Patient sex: M
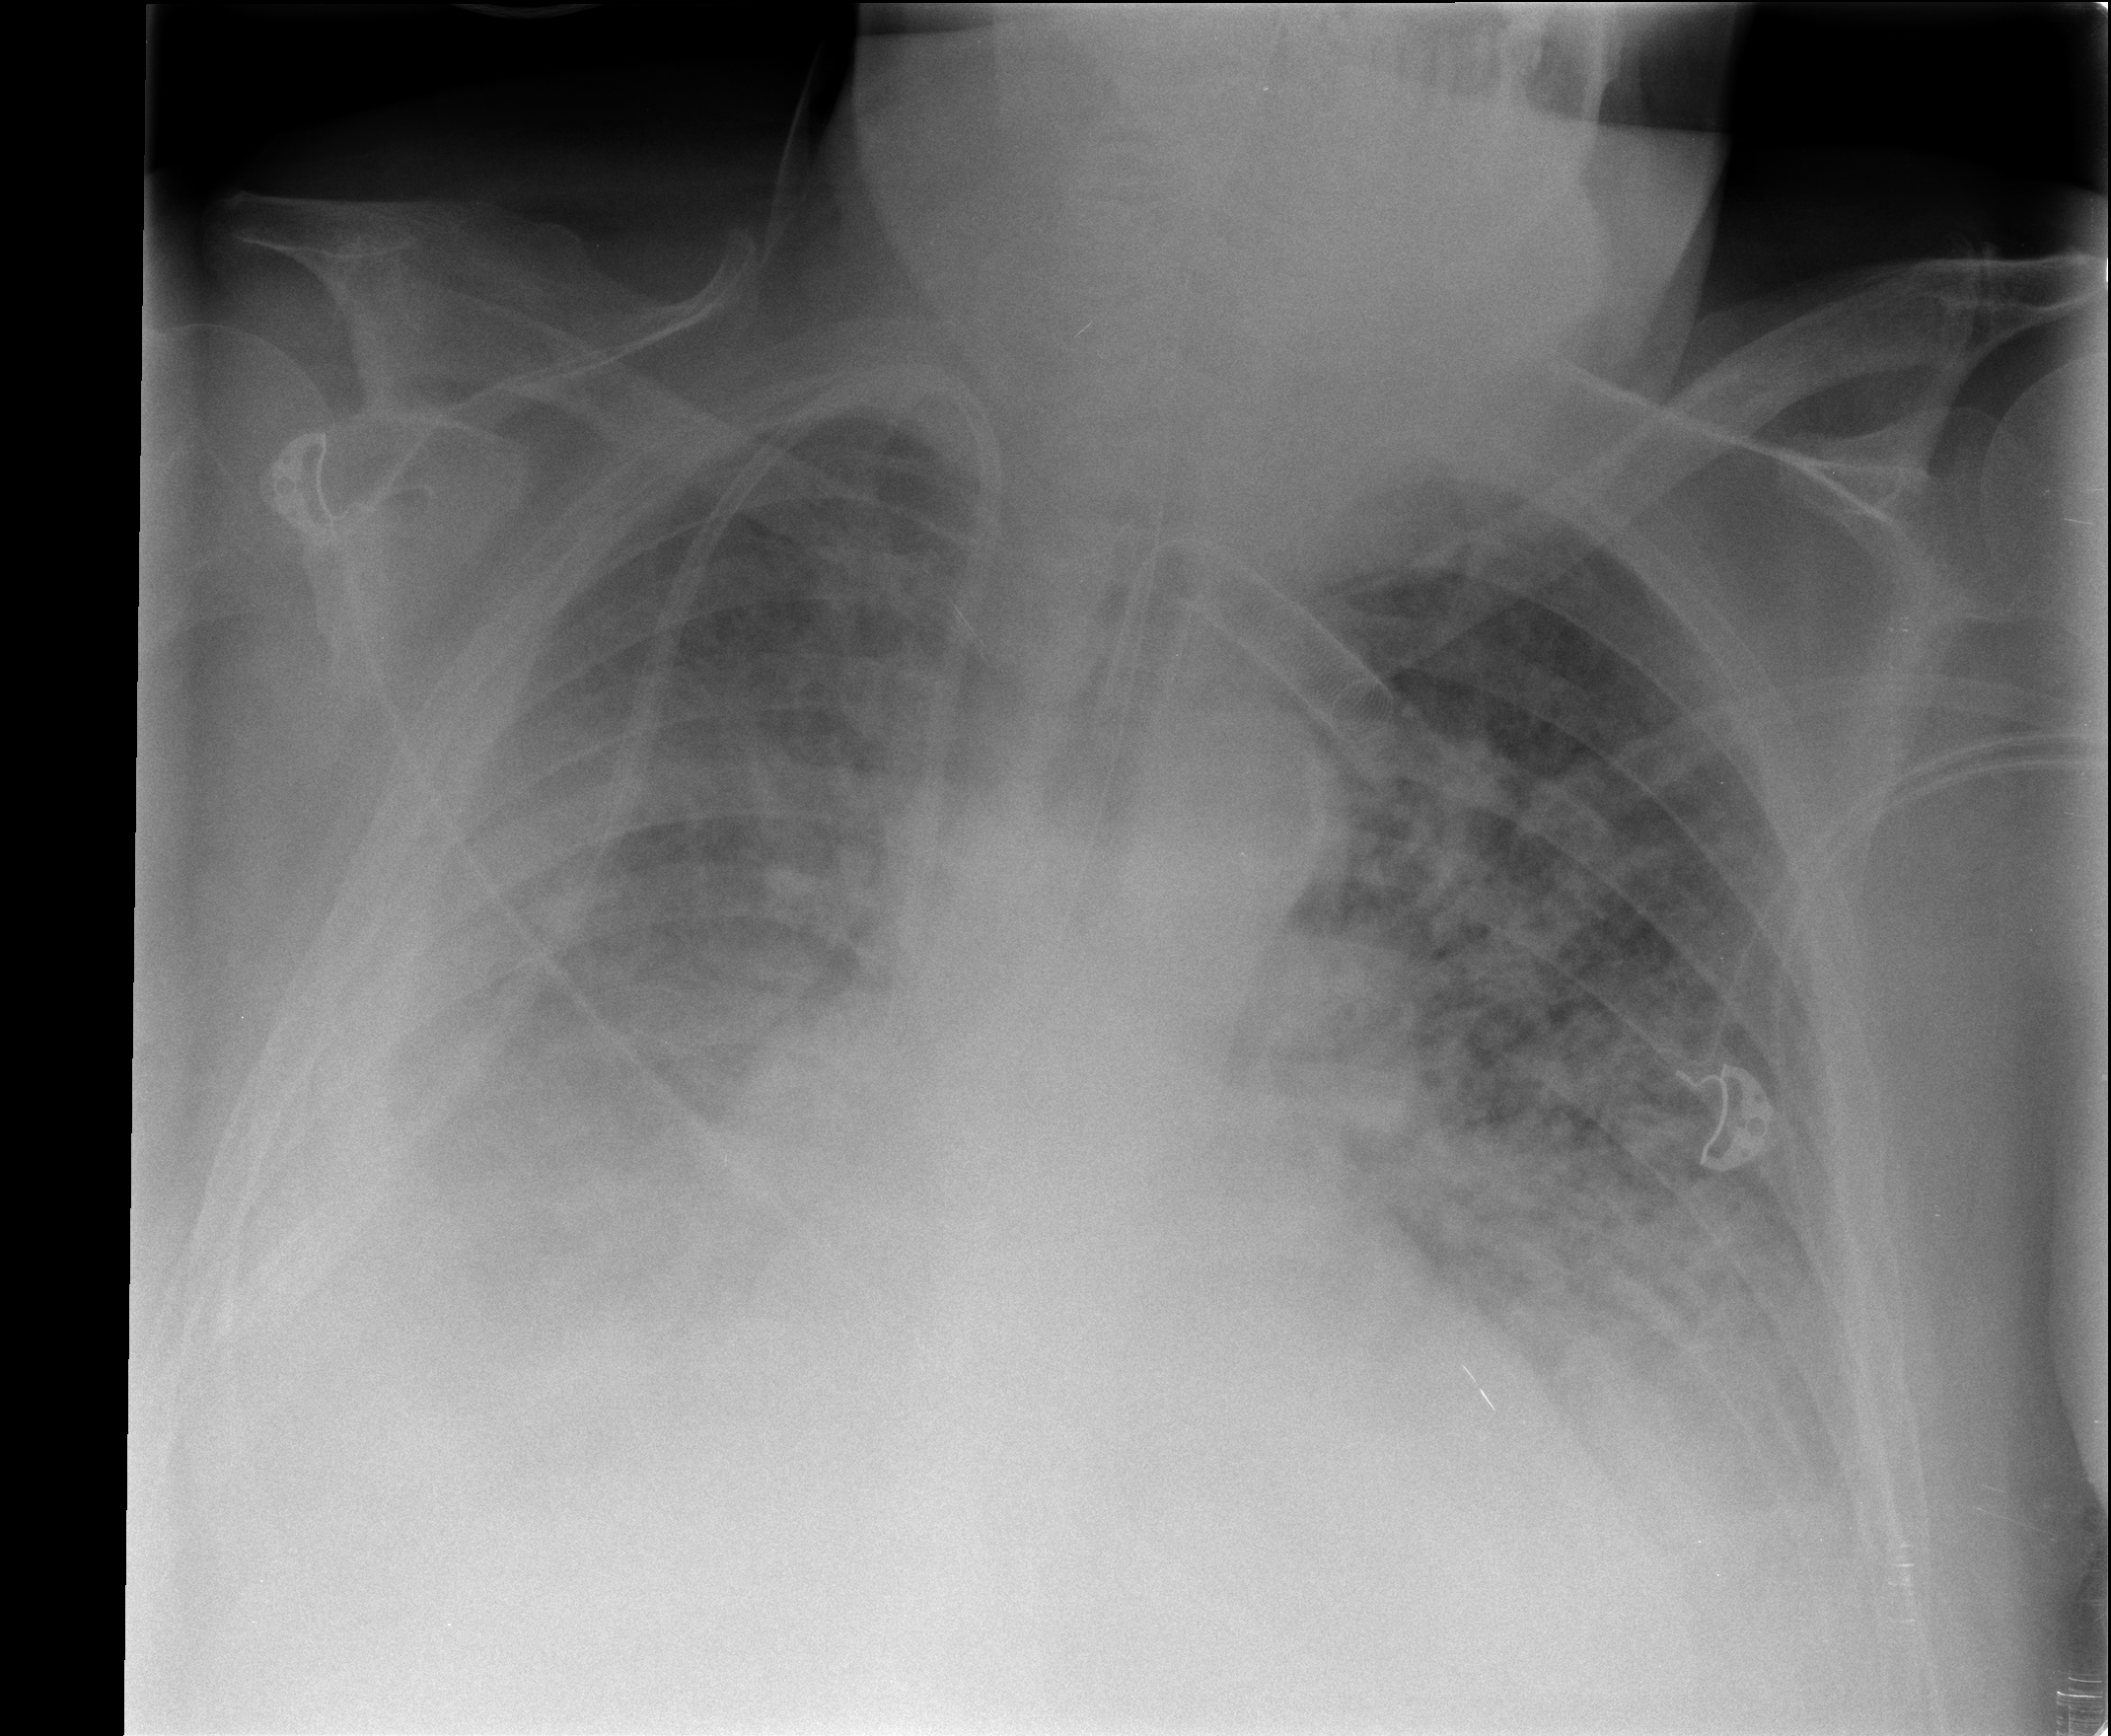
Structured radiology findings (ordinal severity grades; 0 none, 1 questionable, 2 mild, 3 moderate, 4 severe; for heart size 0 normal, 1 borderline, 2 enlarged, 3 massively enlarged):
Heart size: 2
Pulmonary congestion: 3
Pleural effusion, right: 3
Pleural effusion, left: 2
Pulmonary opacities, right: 3
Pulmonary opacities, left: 3
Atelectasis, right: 3
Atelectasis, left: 3